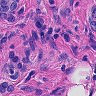
Metastatic tissue present: yes